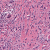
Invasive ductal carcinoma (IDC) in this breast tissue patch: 0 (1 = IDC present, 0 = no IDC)